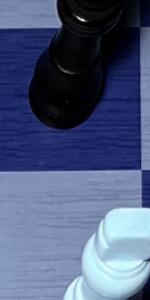
Label: Empty